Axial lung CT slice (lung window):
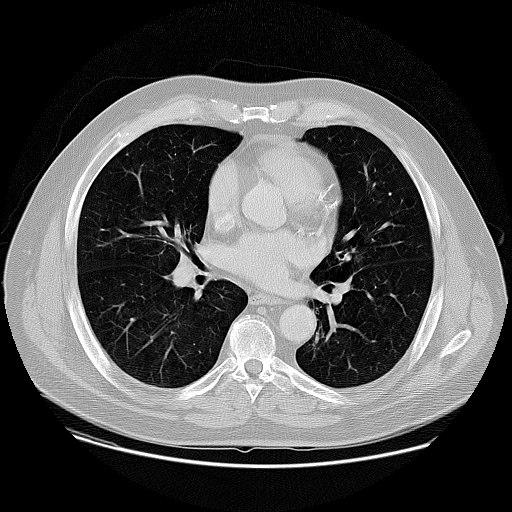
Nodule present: no